Question: I'm having issues displaying text on Jelly Bean 4.1 and 4.2 devices. This is a screenshot from my app when you open it for the first time. Nothing has been touched.

As you can see 4.1 and 4.2 is not displaying any text. I'm not using a custom font or anything like that. Here's my xml for the TextView:
'''
<TextView
android:text="test"
android:layout_toLeftOf="@+id/card_days_view"
android:layout_marginTop="3dp"
android:layout_marginLeft="10dp"
android:layout_marginRight="10dp"
android:id="@+id/textPrim"
android:layout_width="match_parent"
android:layout_height="wrap_content"
android:fontFamily="sans-serif-condensed"
android:textColor="#393939"
android:maxLines="1"
android:singleLine="true"
android:ellipsize="end"
android:layout_marginBottom="-6dp"
android:textSize="36sp" />
'''
What could be the problem? Has anyone else had this issue? I tried googling a bit but nothing came up. Any help is appreciated!
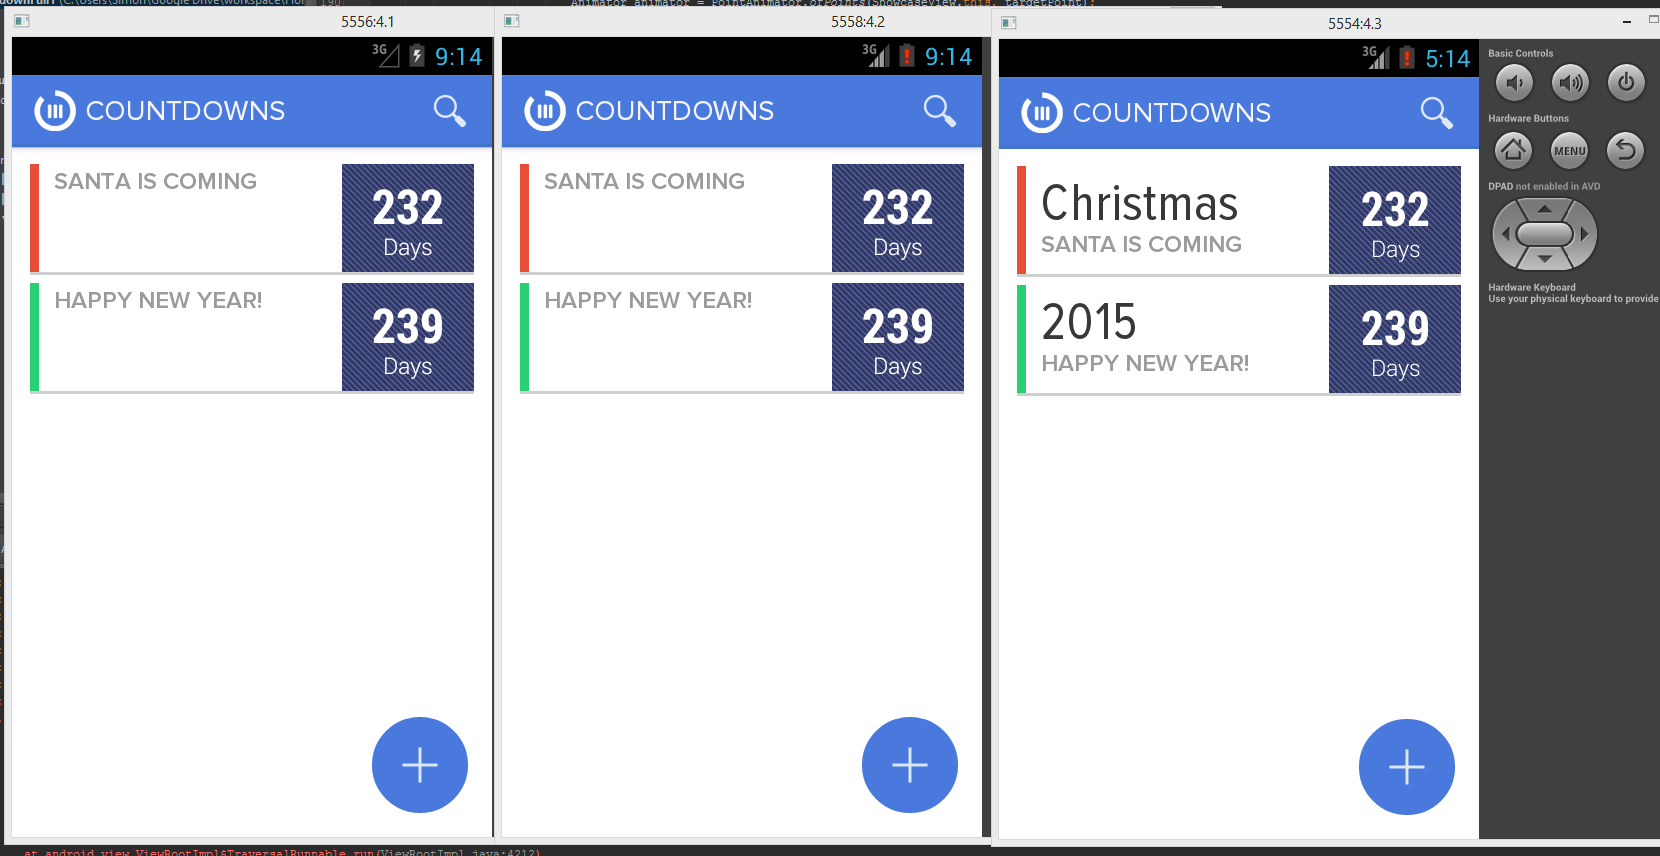
Answer: Have you tried to debug using the "Hierarchy View" - Perspective in Eclipse? Usually this helps a lot, as you can read the layout properties determined during rendering.